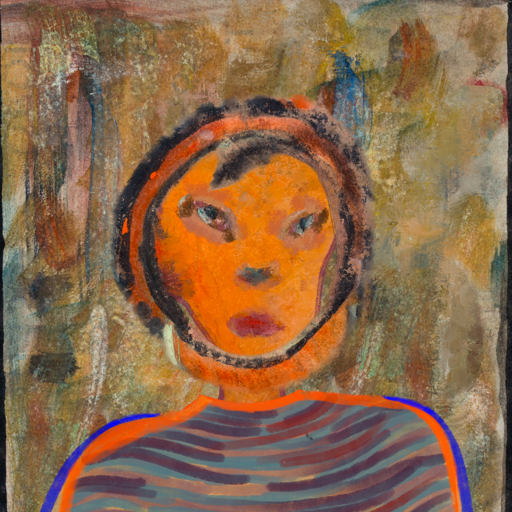
Background: Pipe, Head And Neck Front: Hypocrite, Face Front: Boggyland, Bust: Experience, Hair Front: Childish, Head Accessory: Blank, Second Necklace: Blank, Necklace: Blank, Baby: Blank